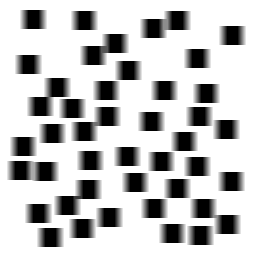
Squares: 44
Triangles: 0
Stars: 0
Total shapes: 44